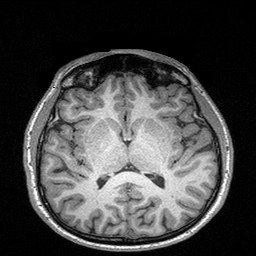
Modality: T1w
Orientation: coronal
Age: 29
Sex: male